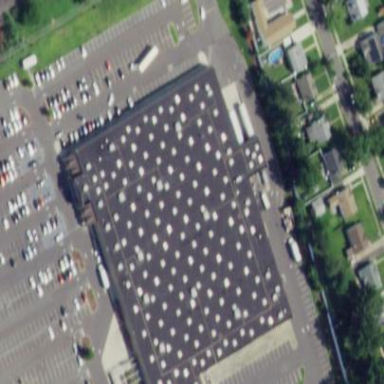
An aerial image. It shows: Retail building housing supermarket.